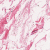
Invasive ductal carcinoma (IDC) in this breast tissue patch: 0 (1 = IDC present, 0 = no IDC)